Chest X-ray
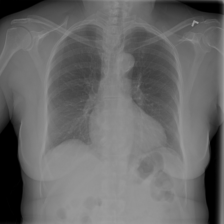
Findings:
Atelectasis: negative
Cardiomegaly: positive
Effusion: negative
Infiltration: negative
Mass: negative
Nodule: negative
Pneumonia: negative
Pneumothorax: negative
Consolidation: negative
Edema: negative
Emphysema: negative
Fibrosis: negative
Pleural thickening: negative
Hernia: negative